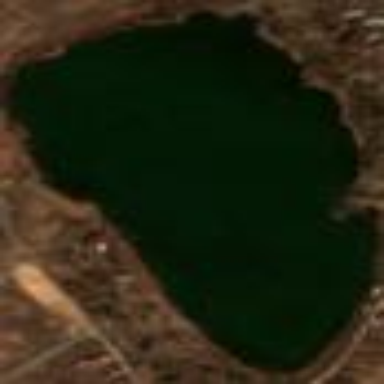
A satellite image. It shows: Lake surrounded by natural water.